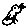
Label: bird